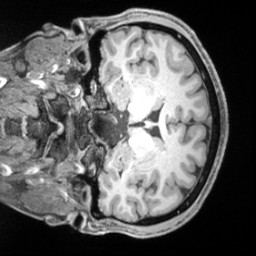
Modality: T1w
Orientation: coronal
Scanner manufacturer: siemens
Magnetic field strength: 3 T
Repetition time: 2.55 s